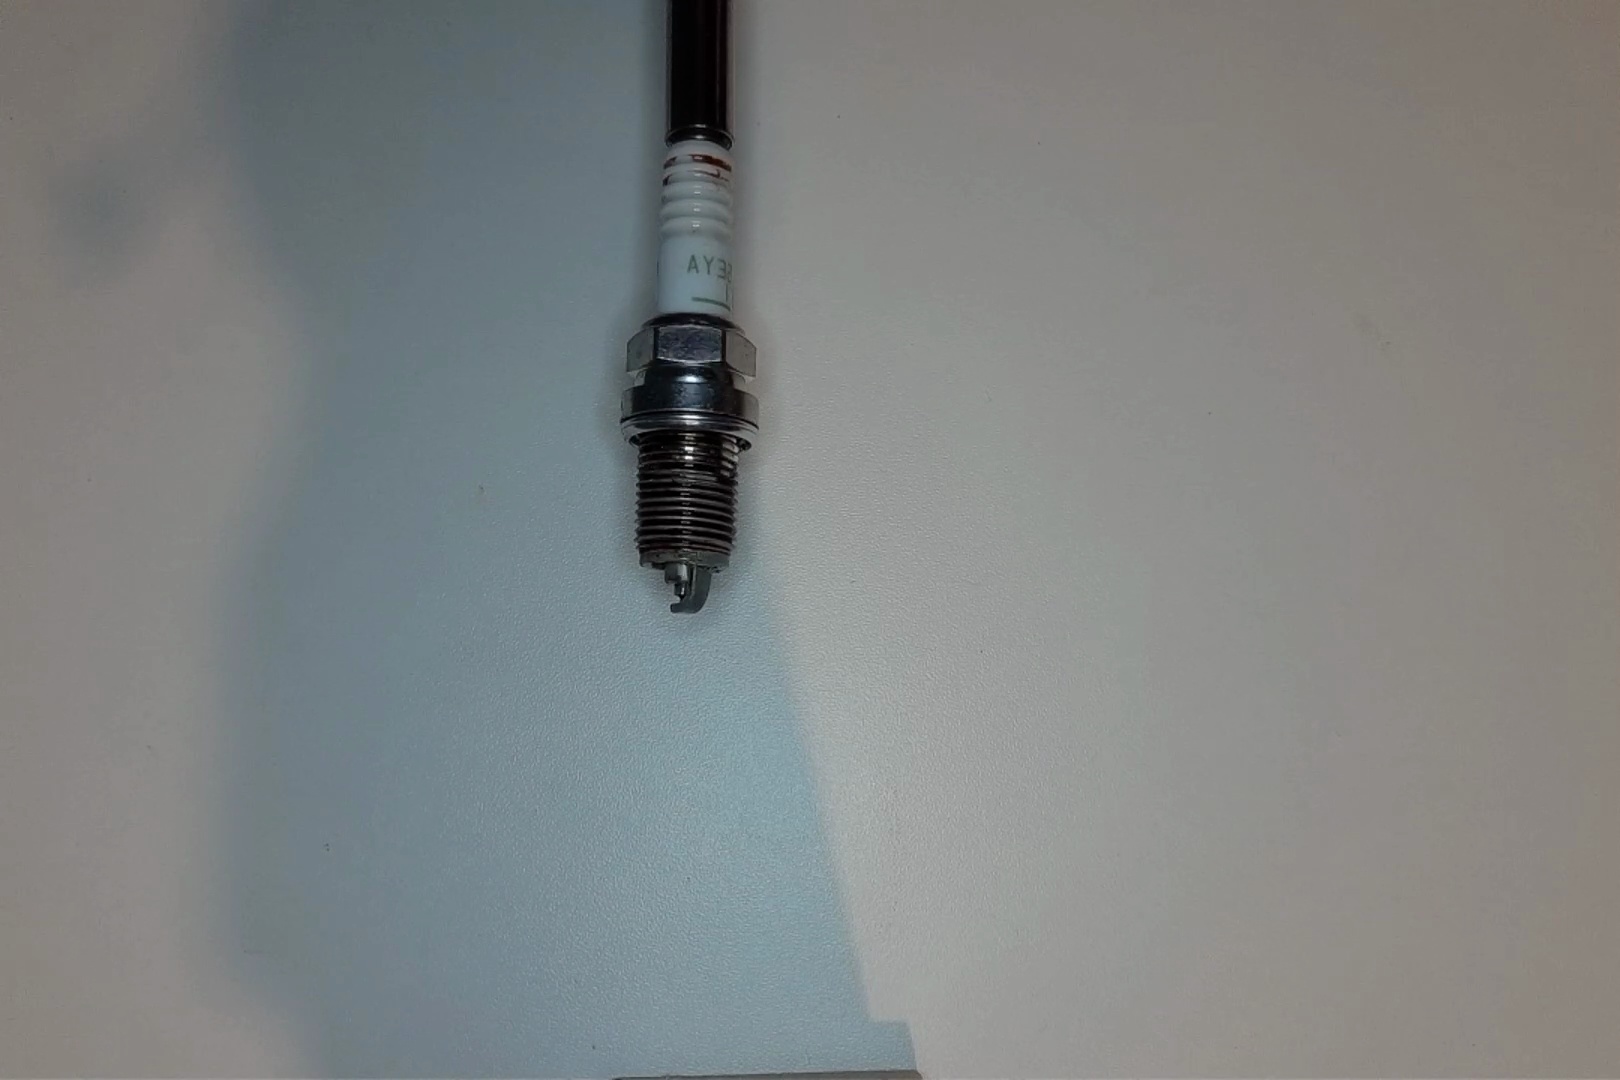
Label: anomaly